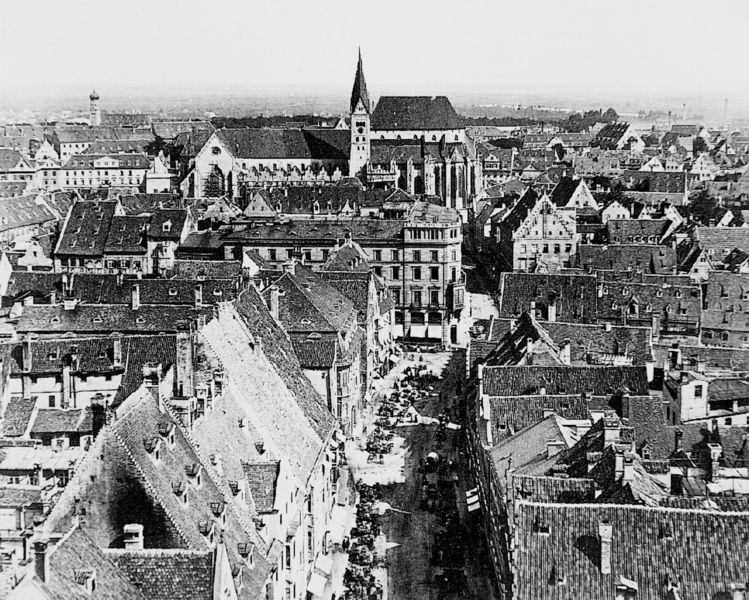
Titel: Karolinenstraße in Augsburg mit Riedingerhaus von Süden (Foto um1866)
Künstler: Gottfried von Neureuther
Standort: Augsburg
Institution: Karolinenstraße
Schlagwörter: himmel, mann, schatten, weiß, bäume, kirchturm, menschen, stadt, fenster, frau, grau, licht, schwarz, strasse, ausblick, blick, dach, gebäude, haus, weg, leute, architektur, ferne, horizont, häuser, weite, kirche, sonne, wald, kamin, kamine, schornstein, turm, aussicht, fotos, ansicht, passanten, sonnenlicht, dächer, giebel, schornsteine, dunst, fußgänger, markt, platz, vogelperspektive, spitz, aufsicht, foto, fotografie, kirchtürme, luftaufnahme, stadtansicht, kirchenturm, münchen, dom, ruß, tageslicht, gauben, schwarzweiß, volk, topografie, rathaus, marsch, kathedrale, photo, ziegeln, sicht, gotisch, mittelalter, apsis, strassen, chor, schräge, marktplatz, etagen, abstufung, autos, frauenkirche, photografie, satteldächer, kirchenbau, strebepfeiler, stadtviertel, markisen, altstadt, hochhäuser, däcer, viertel, überblick, cardio, hauptstrasse, kirchengebäude, marktstrasse, marktülatz, schattenseite, stadtzentrung, hausdächer, stadtj, zerstörung durch krieg